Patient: sex M, age 67
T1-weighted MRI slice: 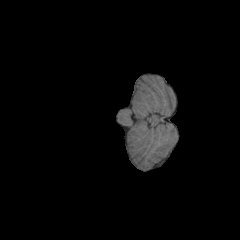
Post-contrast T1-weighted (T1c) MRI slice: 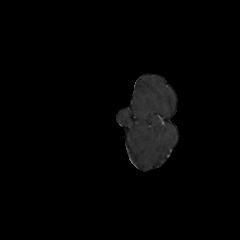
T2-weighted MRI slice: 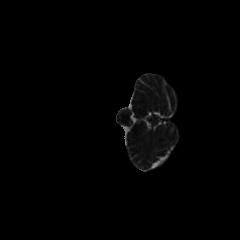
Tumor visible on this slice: no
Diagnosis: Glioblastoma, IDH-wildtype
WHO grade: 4